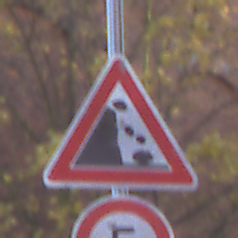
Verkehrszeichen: SteinschlagLinks
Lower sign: Geschwindigkeit5
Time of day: SunriseSunset
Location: Outdoor (Urban)
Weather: Clear
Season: NotSpecified
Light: Natural